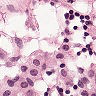
Metastatic tissue present: no